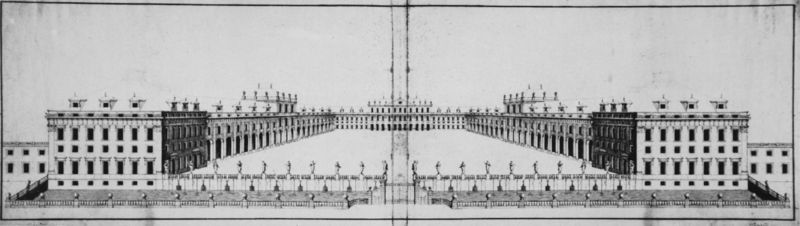
Titel: Schleißheim, Projekt C - Schaubild des Schlosses vom Westen her gesehen
Künstler: Enrico Zuccalli
Standort: München
Institution: Bayerisches Hauptstaatsarchiv, Plansammlung
Schlagwörter: flügel, himmel, wasser, weiß, fluss, fenster, frankreich, grau, mitte, raum, schwarz, skizze, straße, tür, zeichnung, anlage, dach, gebäude, haus, rasen, schloss, weg, zaun, architektur, weit, feld, weite, flach, gatter, gitter, figur, adel, klassizismus, frontal, kamine, garten, statue, papier, ecke, ansicht, fahnen, fassade, fassaden, perspektive, türen, dächer, mauer, gelände, grafik, graphik, hof, platz, französisch, treppe, könig, falte, gefaltet, symmetrie, menschenleer, tor, foto, panorama, symetrie, eingang, innenhof, buch, rechteck, türme, palast, linie, symmetrisch, schlicht, druck, radierung, stich, seite, kugel, kugeln, entwurf, arkaden, karte, seiten, risalit, statuen, blickrichtung, profan, zentral, rechteckig, historismus, einfahrt, etagen, geschosse, plan, achsen, adelig, louvre, stockwerke, bau, kaserne, bauwerk, palais, profanbau, versailles, flügelbau, seitenflügel, versaille, riesig, schlossplatz, ehrenhof, cour d'onneur, mansarden, idealplan, herrschen, schlosshof, drick, herrschertum, lucken, bellvue, zaunfigur, zenrtriert